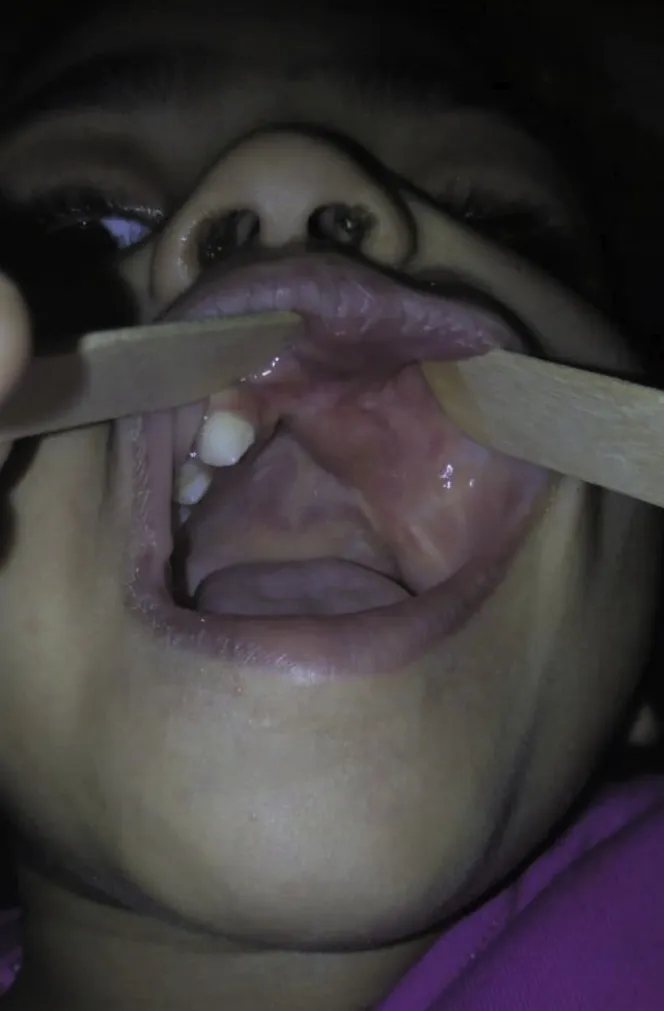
Clinical image of Patient 2 two years postoperatively.
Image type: medical_photograph (oral_photograph)